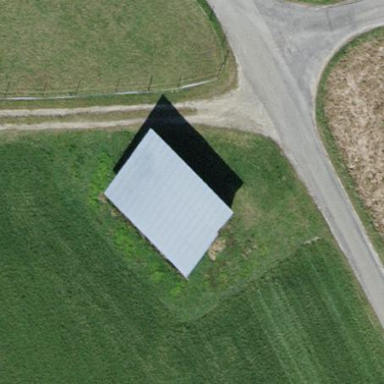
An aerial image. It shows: Shed.